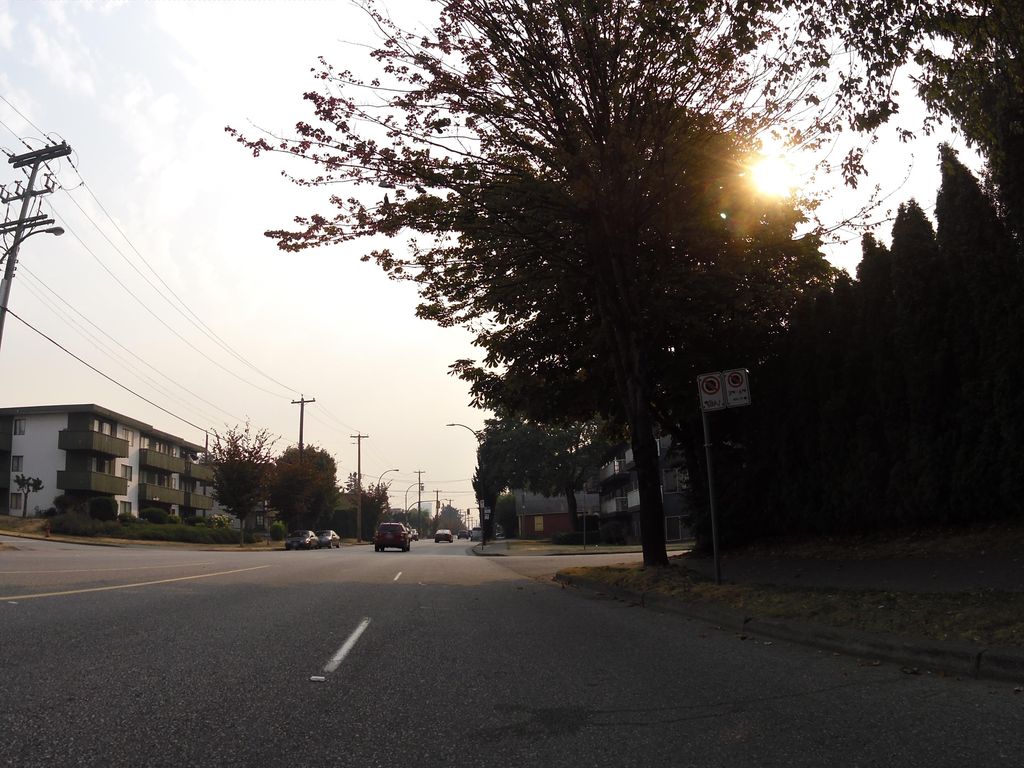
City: vancouver